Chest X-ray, AP view. Patient: 21 years old, sex M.
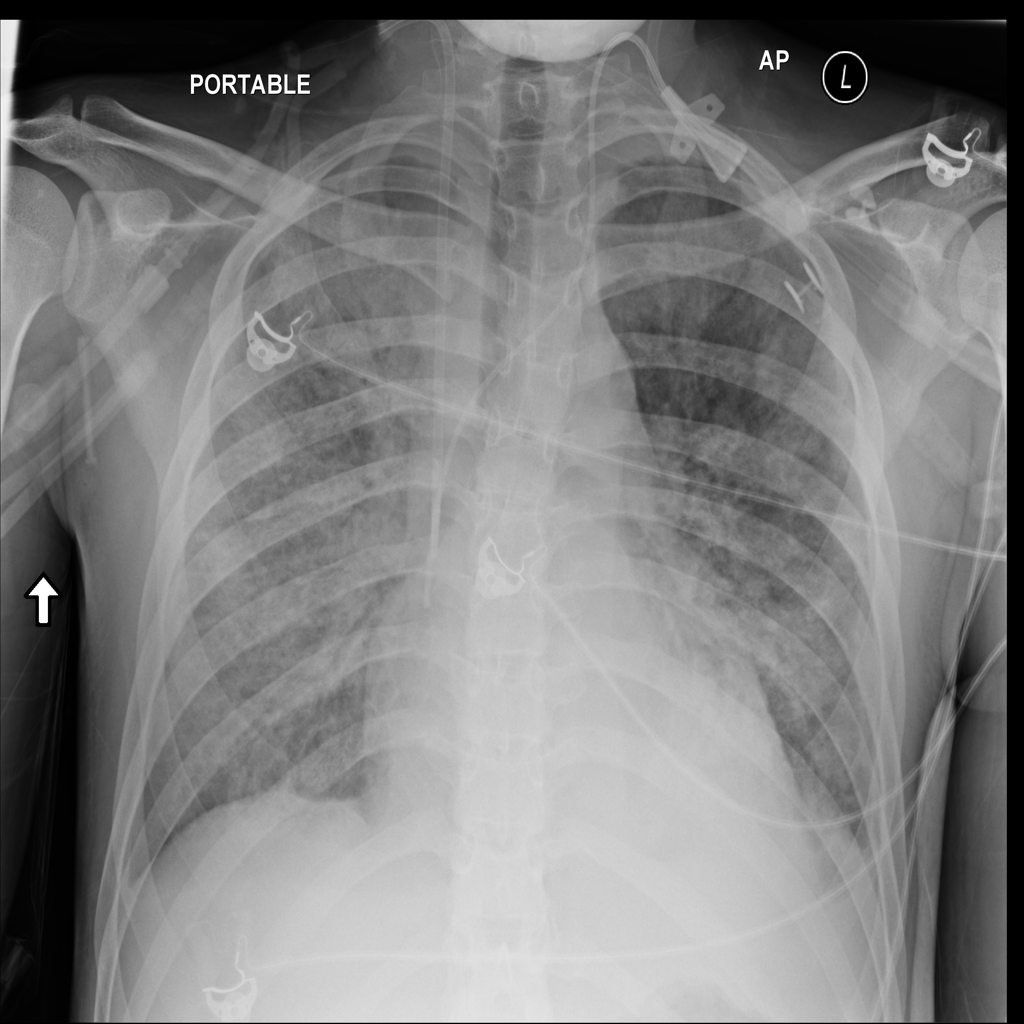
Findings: Infiltration